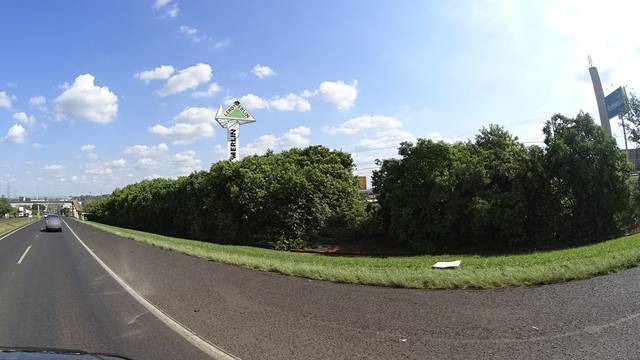
Region: Brazil
Coordinates: -20.835, -49.358